Brain MRI, t2w sequence, axial 2D slice.
Patient: age 53, sex F, weight 90 kg, height 1.9 m
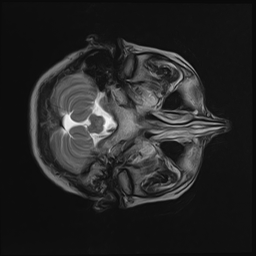